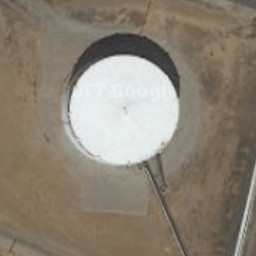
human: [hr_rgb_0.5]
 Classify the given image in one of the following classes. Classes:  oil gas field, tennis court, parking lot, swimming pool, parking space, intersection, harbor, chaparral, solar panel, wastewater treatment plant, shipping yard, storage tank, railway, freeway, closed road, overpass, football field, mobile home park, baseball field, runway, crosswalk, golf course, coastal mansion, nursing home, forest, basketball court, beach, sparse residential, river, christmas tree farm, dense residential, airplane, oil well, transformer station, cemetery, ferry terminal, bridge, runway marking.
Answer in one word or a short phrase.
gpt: storage tank